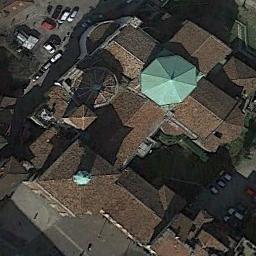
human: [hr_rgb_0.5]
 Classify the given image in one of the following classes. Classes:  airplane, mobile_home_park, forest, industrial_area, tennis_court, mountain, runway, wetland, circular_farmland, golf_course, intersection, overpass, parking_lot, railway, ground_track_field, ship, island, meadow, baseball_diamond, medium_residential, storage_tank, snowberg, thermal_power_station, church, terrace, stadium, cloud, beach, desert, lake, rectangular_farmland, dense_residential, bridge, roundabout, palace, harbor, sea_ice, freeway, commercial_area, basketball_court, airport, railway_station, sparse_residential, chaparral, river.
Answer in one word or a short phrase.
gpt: church